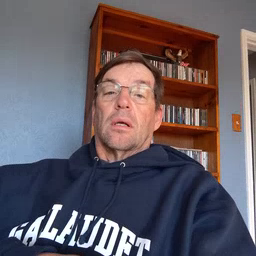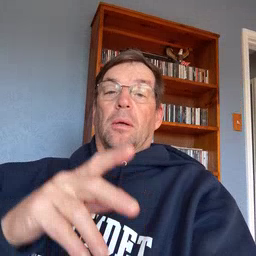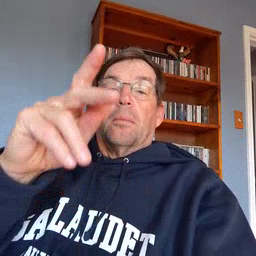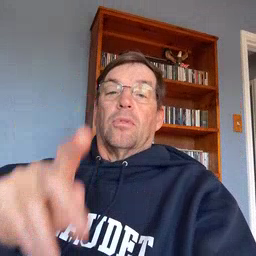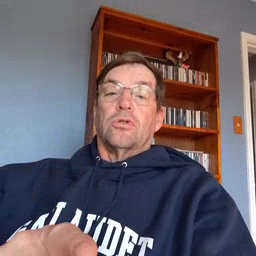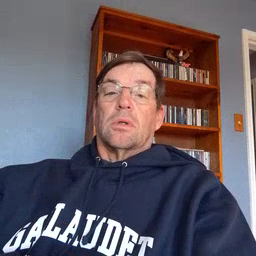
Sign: person